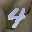
Label: 4